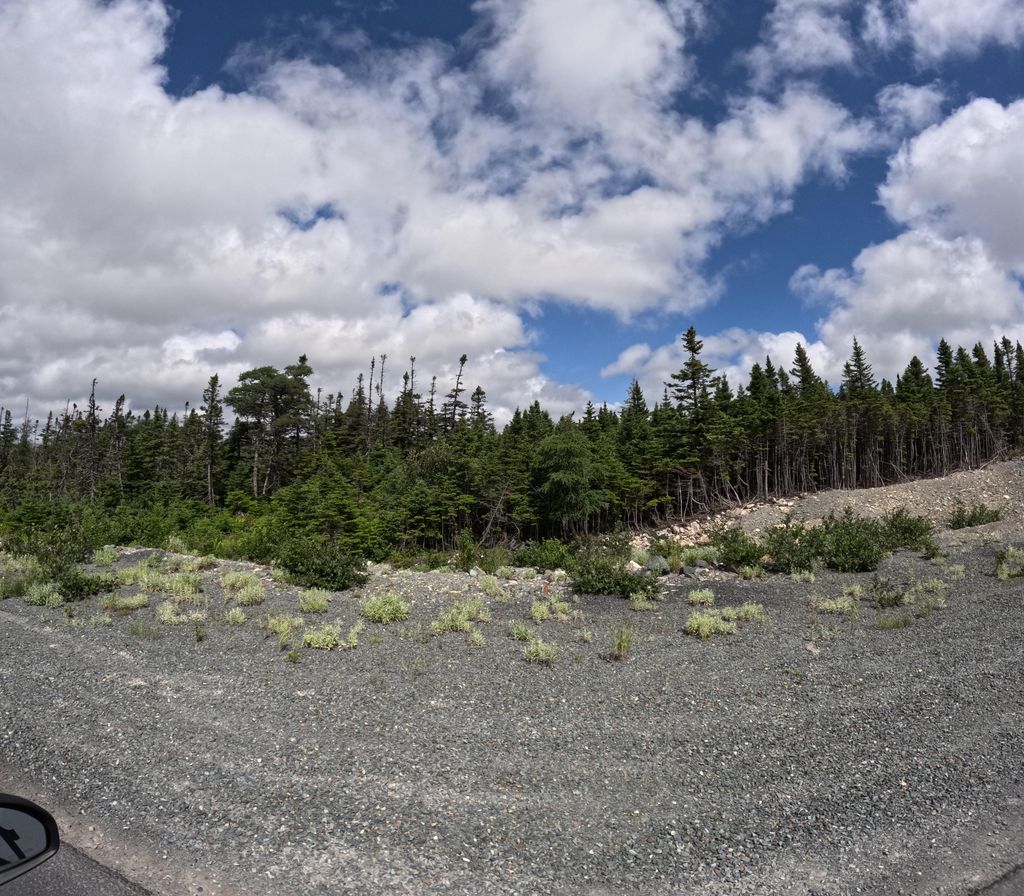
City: st_johns